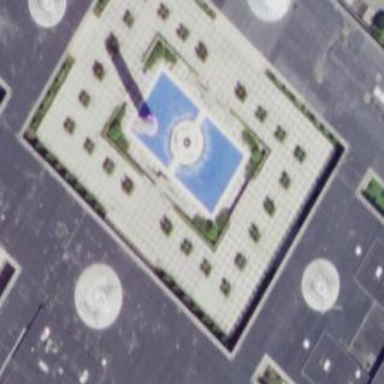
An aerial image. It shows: Beautiful fountain.